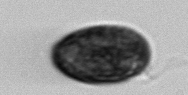
Label: Prorocentrum